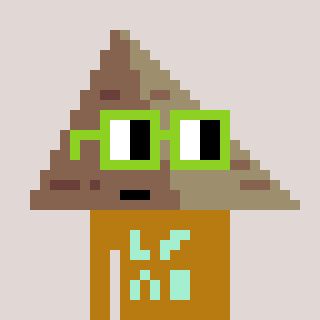
a pixel art character with square light green glasses, a pyramid-shaped head and a gold-colored body on a warm background